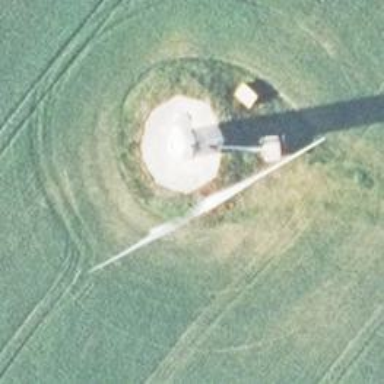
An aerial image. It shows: Wind generator in the form of horizontal axis wind turbine.